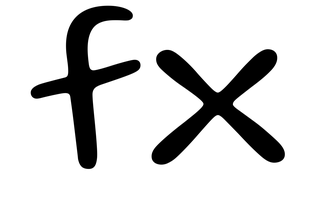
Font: Gluten_Light